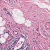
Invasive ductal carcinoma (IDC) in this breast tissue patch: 0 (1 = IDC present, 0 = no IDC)